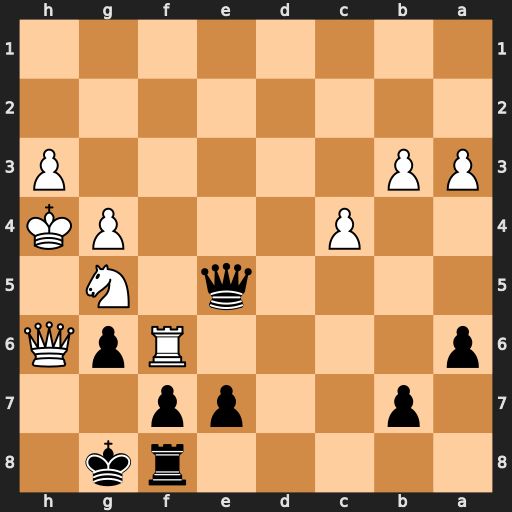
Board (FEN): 5rk1/1p2pp2/p4RpQ/4q1N1/2P3PK/PP5P/8/8
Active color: b
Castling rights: -
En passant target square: -
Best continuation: Qe1+ Rf2 Qxf2#